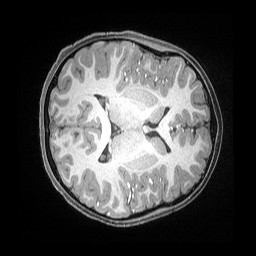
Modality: T1w
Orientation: axial
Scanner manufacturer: siemens
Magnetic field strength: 3 T
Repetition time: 2.53 s
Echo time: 0.00169 s